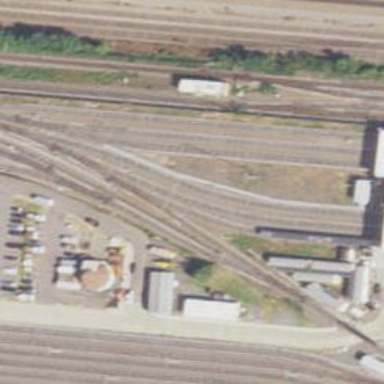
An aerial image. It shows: Electrified rail passing through service yard.